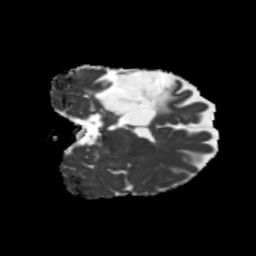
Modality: MD
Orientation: coronal
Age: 46
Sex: female
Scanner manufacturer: siemens
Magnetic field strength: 3 T
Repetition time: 5.25 s
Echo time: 0.08 s